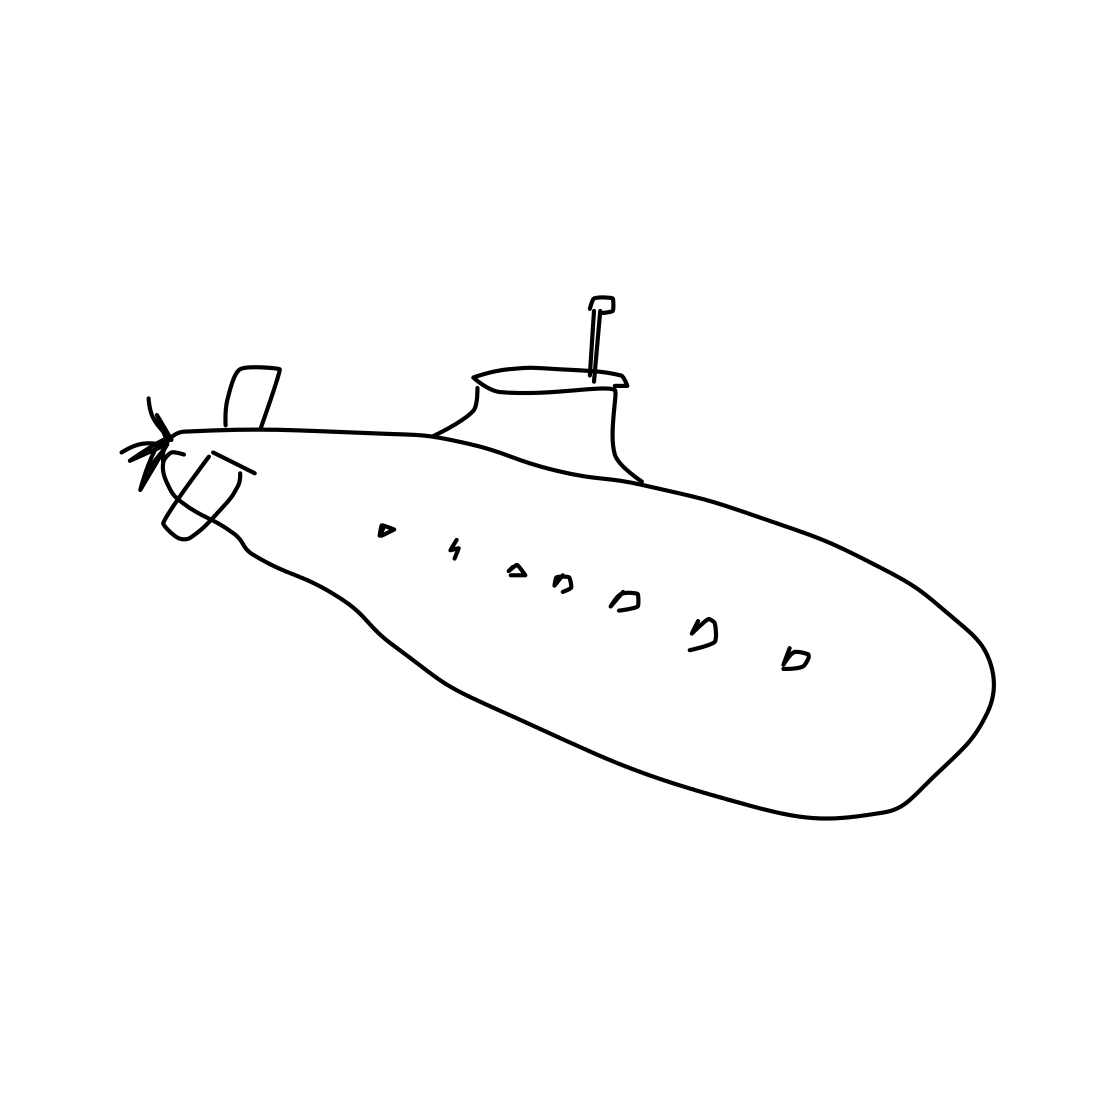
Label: submarine